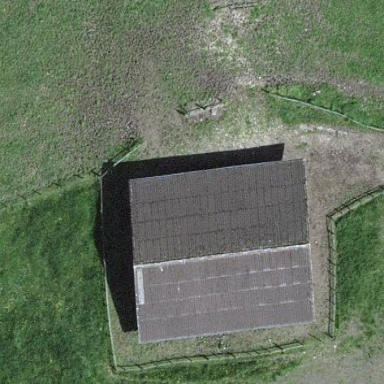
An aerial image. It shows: Cabin.